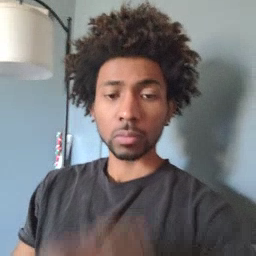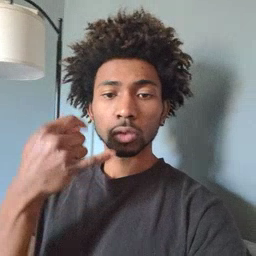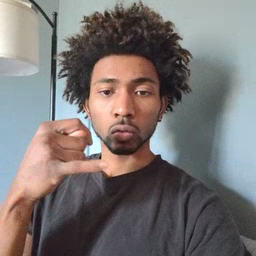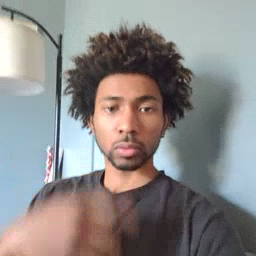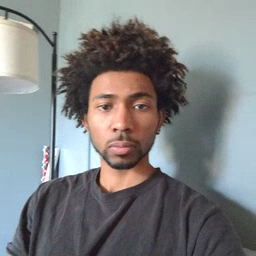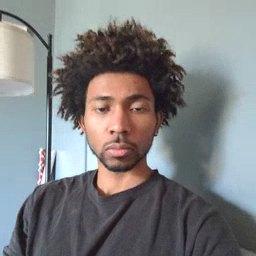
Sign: toy